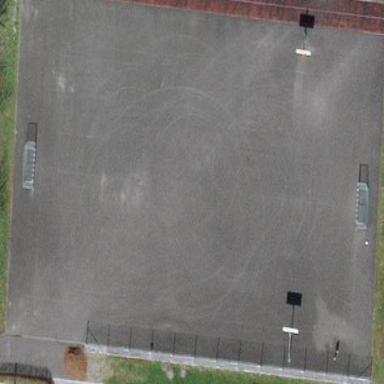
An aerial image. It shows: Pitch for leisure activities.